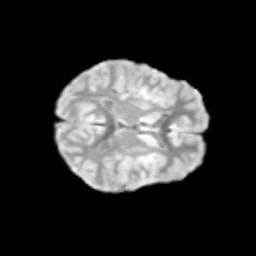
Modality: T2w
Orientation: axial
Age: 9
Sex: male
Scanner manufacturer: siemens
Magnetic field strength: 3 T
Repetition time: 3.8 s
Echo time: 0.07 s